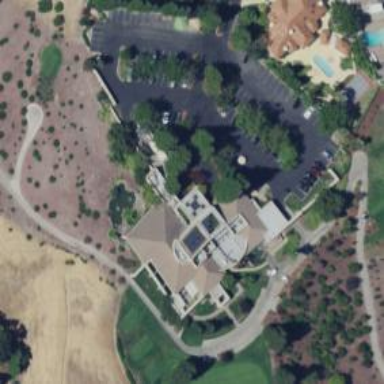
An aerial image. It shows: Golf clubhouse.